Question: I am trying to make an etch a sketch project, and fill a nxn grid with equal width and height cells.
Now, if i make the grid of 8x8 cells, 16x16 or 32x32 i get no problems, but when the grid is 64x64, the cells don't fit in the last column of the grid, even if there is available space.
if someone could help it'd be amazing :)
this is the weird behavior i get:

the html and css is this:
'''
let grid = document.querySelector("#grid");
let size = 64;
let width = grid.clientWidth;
console.log(width);
grid.setAttribute("style", 'grid-template-columns:repeat(auto-fill,${width/size}px); grid-template-rows:repeat(auto-fill,${width/size}px);');
for (let i = 0; i < size * size; i++) {
const div = document.createElement("div");
div.classList.add("cell");
div.addEventListener("mouseover", (e) => {
e.target.setAttribute("style", "background-color:black;");
});
grid.appendChild(div);
}
'''
'''
* {
margin: 0;
padding: 0;
}
#grid {
display: grid;
width: 600px;
height: 600px;
grid-template-columns: repeat(auto-fill, 75px); /* width / n of columns */
grid-template-rows: repeat(auto-fill, 75px); /* height / n of rows */
background-color: white;
border: solid black 10px;
}
.cell {
border: solid black 1px;
}
'''
'''
<div id="grid">
</div>
'''
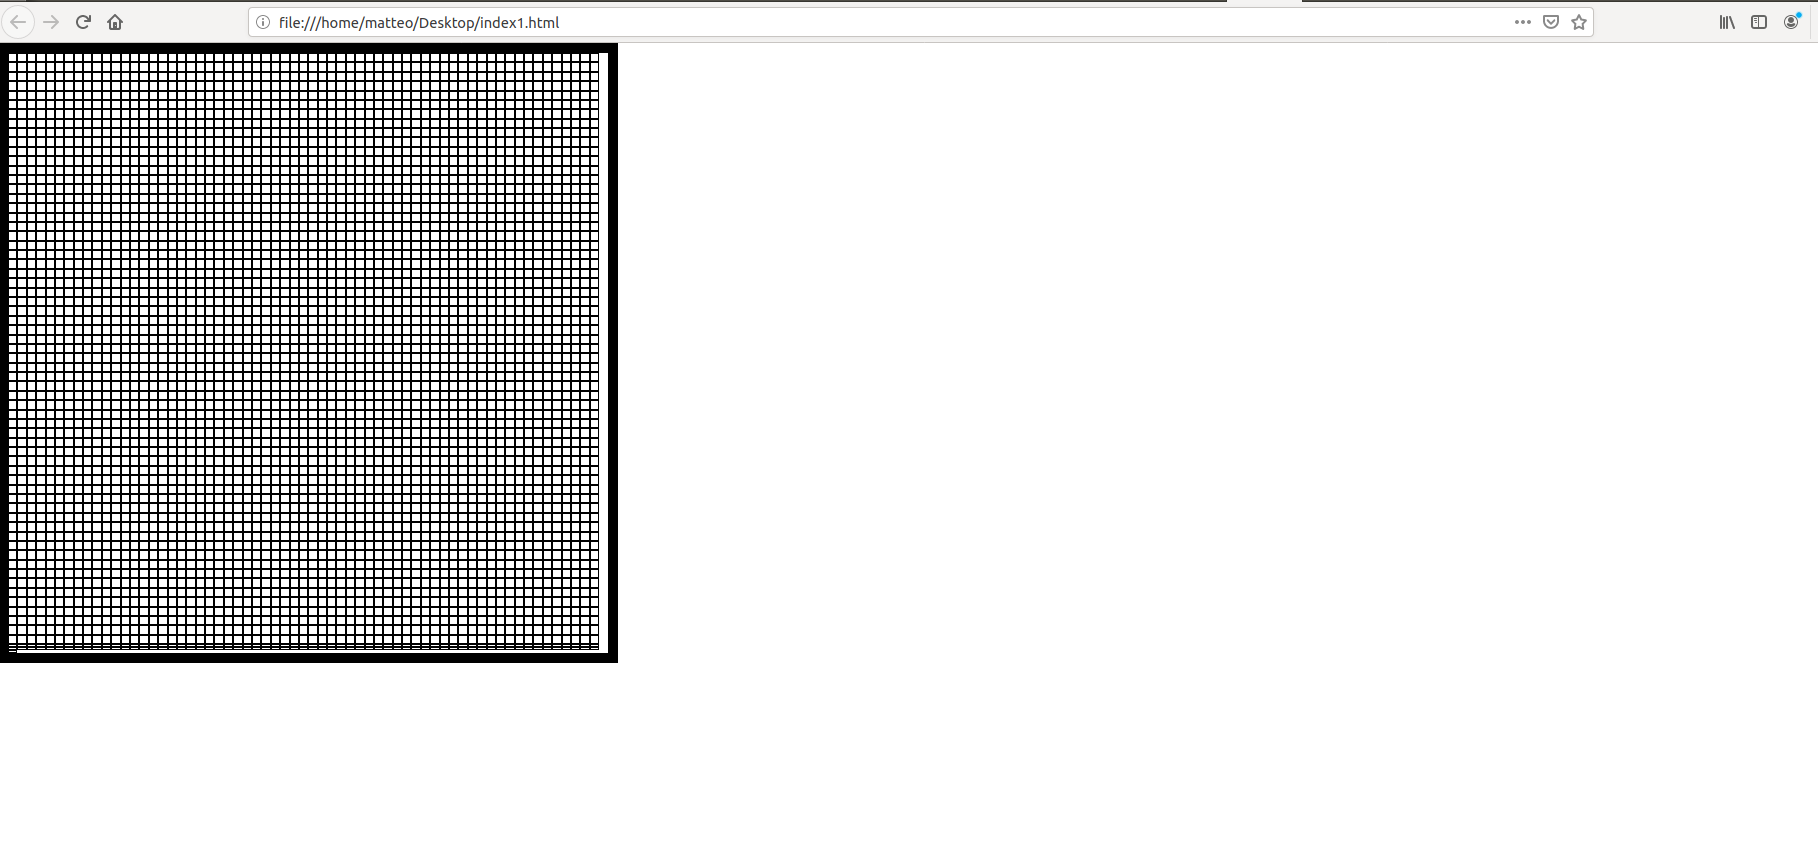
Answer: You don't need to do a lot of calculation, you can simplify like below and avoid the use of float number where you will have rounding issues (especially on Firefox)
'''
let grid = document.querySelector("#grid");
let size = 64;
grid.style.setProperty("--n", size);
for (let i = 0; i < size * size; i++) {
const div = document.createElement("div");
div.classList.add("cell");
div.addEventListener("mouseover", (e) => {
e.target.setAttribute("style", "background-color:black;");
});
grid.appendChild(div);
}
'''
'''
* {
margin: 0;
padding: 0;
}
#grid {
display: grid;
width: 600px;
height: 600px;
grid-template-columns: repeat(var(--n,32), 1fr); /* number of column here*/
background-color: white;
border: solid black 10px;
}
.cell {
border: solid black 1px;
}
'''
'''
<div id="grid">
</div>
'''